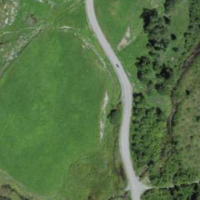
EUNIS habitat code: 45
Species observed at this site:
Episyrphus balteatus
Rumex alpinus
Saxifraga aizoides